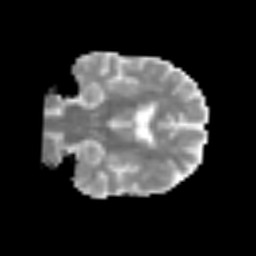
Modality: MD
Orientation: coronal
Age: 78
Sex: male
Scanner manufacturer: siemens
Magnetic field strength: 3 T
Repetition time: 3.2 s
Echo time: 0.081 s